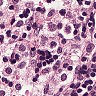
Metastatic tissue present: no